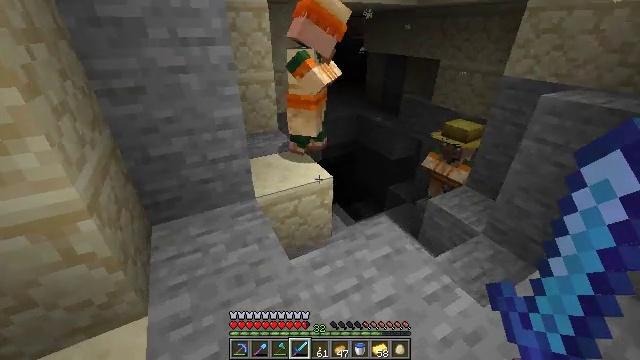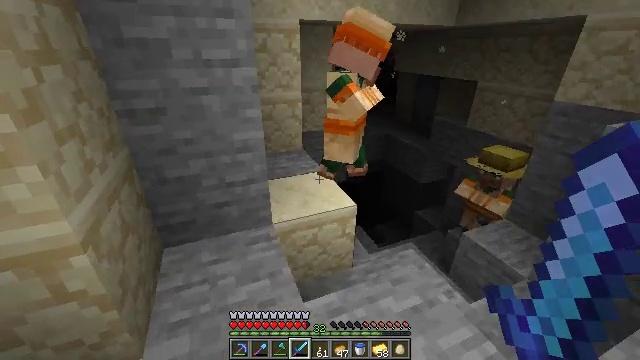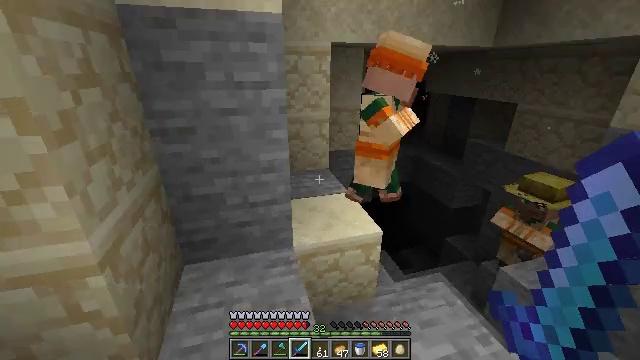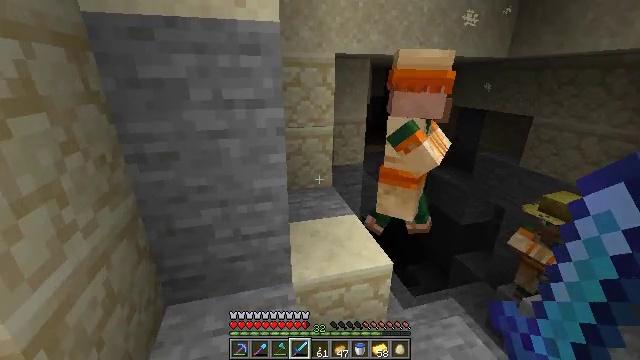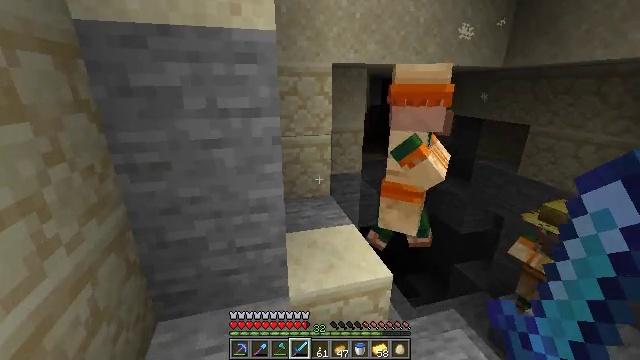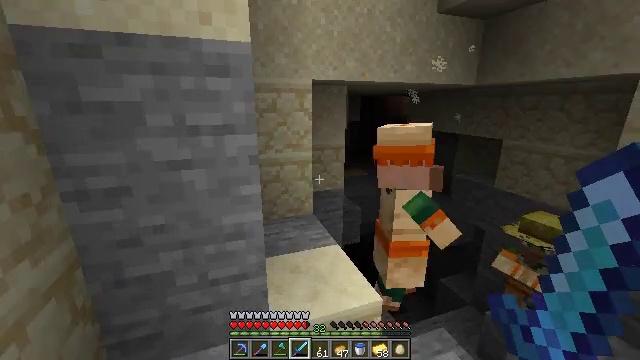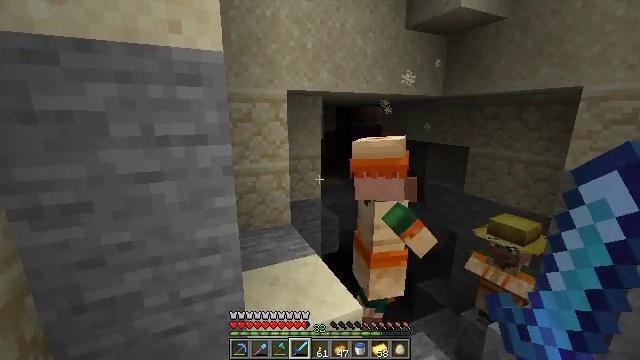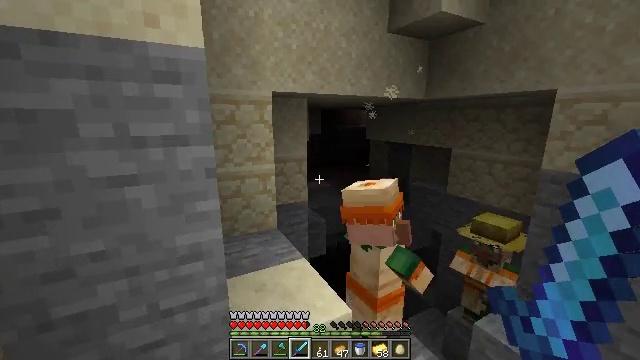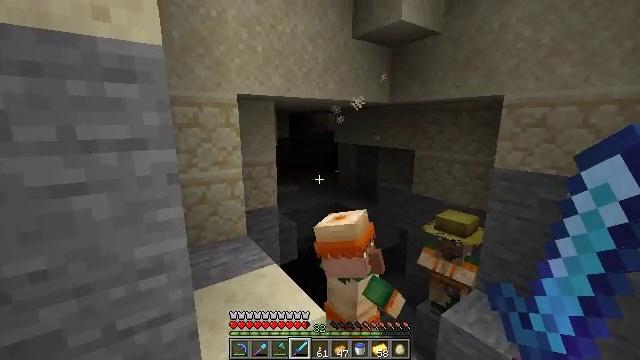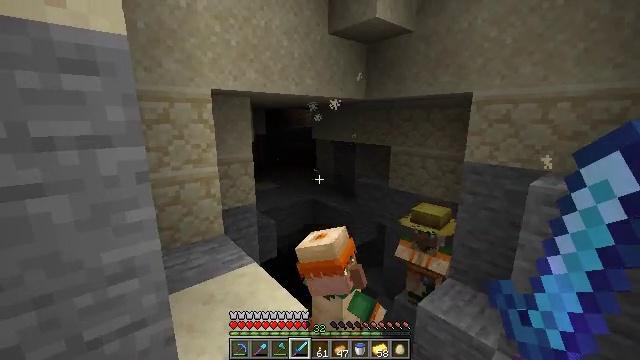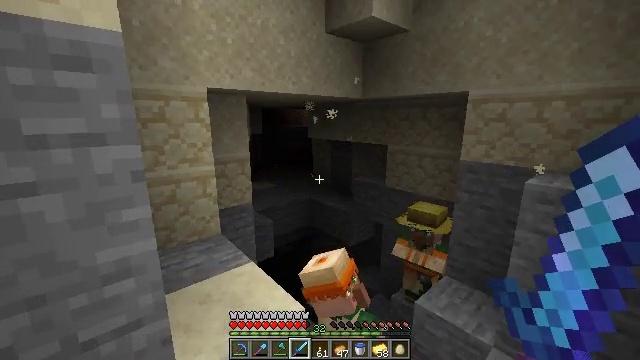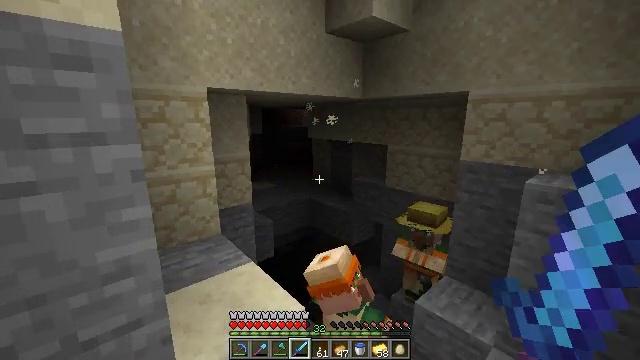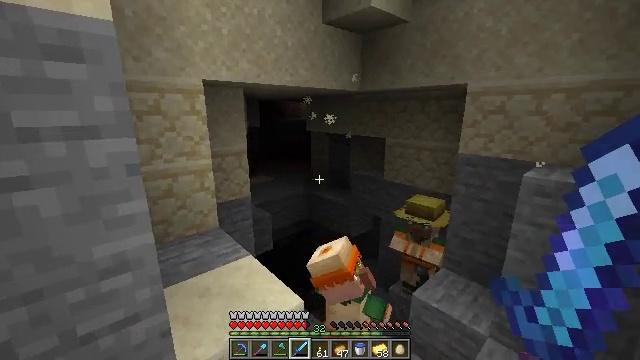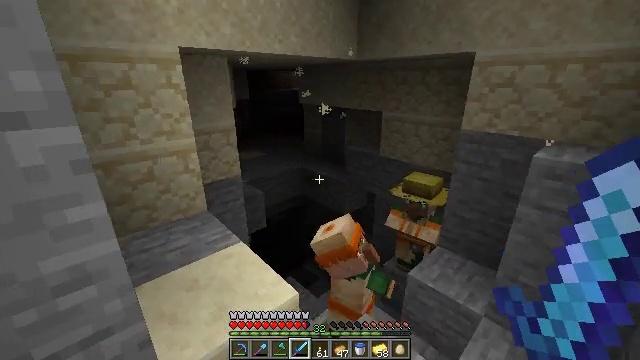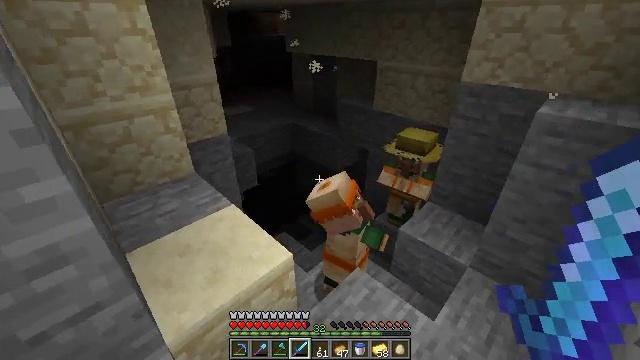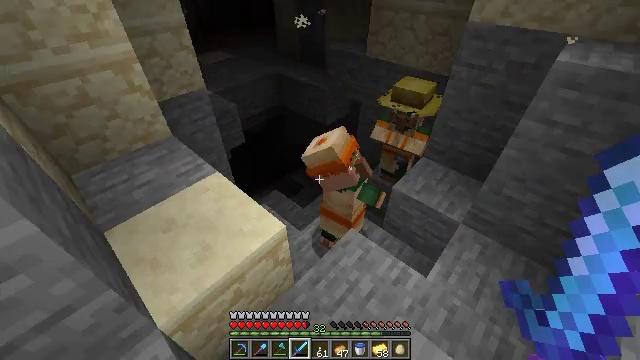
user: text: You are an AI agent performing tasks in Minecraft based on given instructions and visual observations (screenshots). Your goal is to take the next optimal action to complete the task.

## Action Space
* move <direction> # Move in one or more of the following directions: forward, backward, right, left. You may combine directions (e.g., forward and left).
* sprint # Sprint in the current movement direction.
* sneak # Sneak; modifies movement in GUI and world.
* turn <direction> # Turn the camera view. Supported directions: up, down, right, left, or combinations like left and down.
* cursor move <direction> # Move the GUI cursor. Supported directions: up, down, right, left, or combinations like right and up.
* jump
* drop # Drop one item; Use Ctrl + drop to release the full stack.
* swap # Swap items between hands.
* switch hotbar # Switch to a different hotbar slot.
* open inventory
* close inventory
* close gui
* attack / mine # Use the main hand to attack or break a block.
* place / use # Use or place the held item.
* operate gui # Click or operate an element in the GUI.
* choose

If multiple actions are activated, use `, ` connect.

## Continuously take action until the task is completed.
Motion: motion action
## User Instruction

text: Mine the sandstone block.
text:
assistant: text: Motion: move forward, turn left and up
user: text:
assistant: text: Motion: move forward, turn left and up
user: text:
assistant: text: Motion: move forward, turn up
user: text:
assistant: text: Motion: turn up
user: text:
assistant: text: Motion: turn right and up
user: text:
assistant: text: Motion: turn right and up
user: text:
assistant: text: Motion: turn right
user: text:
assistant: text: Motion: turn right
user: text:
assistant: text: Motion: turn right
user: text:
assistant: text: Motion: use / place
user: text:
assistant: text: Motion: use / place
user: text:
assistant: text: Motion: move forward, turn down, use / place
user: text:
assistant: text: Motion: move forward, turn right and down
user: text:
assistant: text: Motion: move forward, turn right and down
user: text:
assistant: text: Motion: move forward, turn right and down
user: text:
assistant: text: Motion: move forward, turn right and down
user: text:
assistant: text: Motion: turn right and down
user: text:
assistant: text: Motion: use / place
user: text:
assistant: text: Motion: use / place
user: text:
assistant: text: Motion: no_op
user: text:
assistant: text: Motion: move forward
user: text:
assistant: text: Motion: move forward
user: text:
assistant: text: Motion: move forward
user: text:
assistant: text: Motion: move forward
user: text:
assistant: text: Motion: move forward
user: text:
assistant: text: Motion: move forward, use / place
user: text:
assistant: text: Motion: use / place
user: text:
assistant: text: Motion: use / place
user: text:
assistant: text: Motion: no_op
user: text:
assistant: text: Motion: no_op